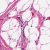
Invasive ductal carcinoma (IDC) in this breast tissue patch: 0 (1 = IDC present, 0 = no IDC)